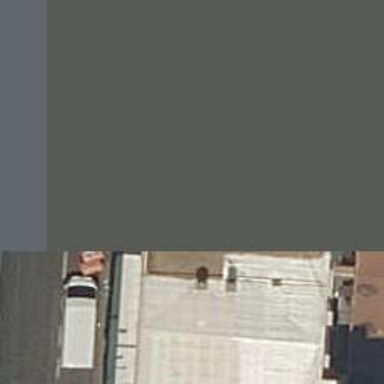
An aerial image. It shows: Greengrocer shop.